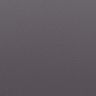
Metastatic tissue present: no